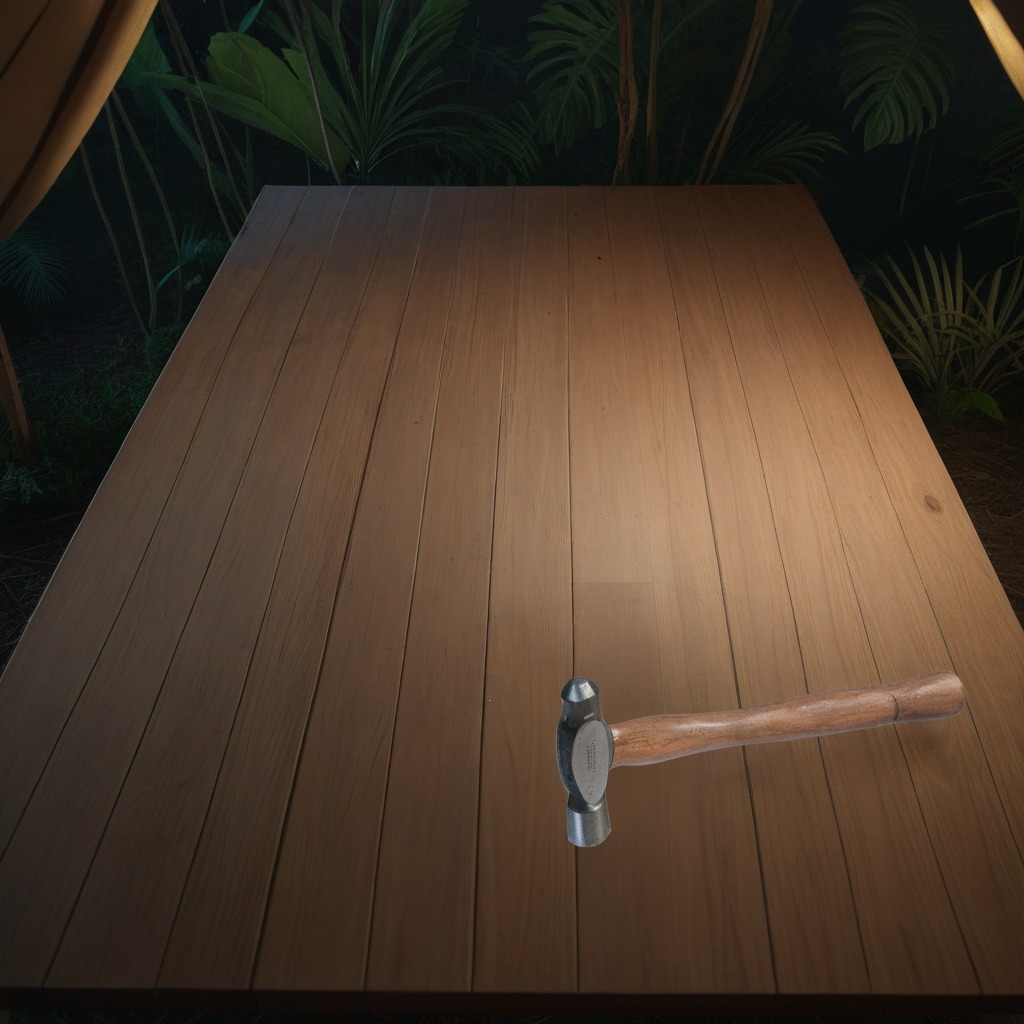
A hammer is lying on the wooden table inside a jungle field workshop tent at night.